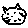
Label: cat